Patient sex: M
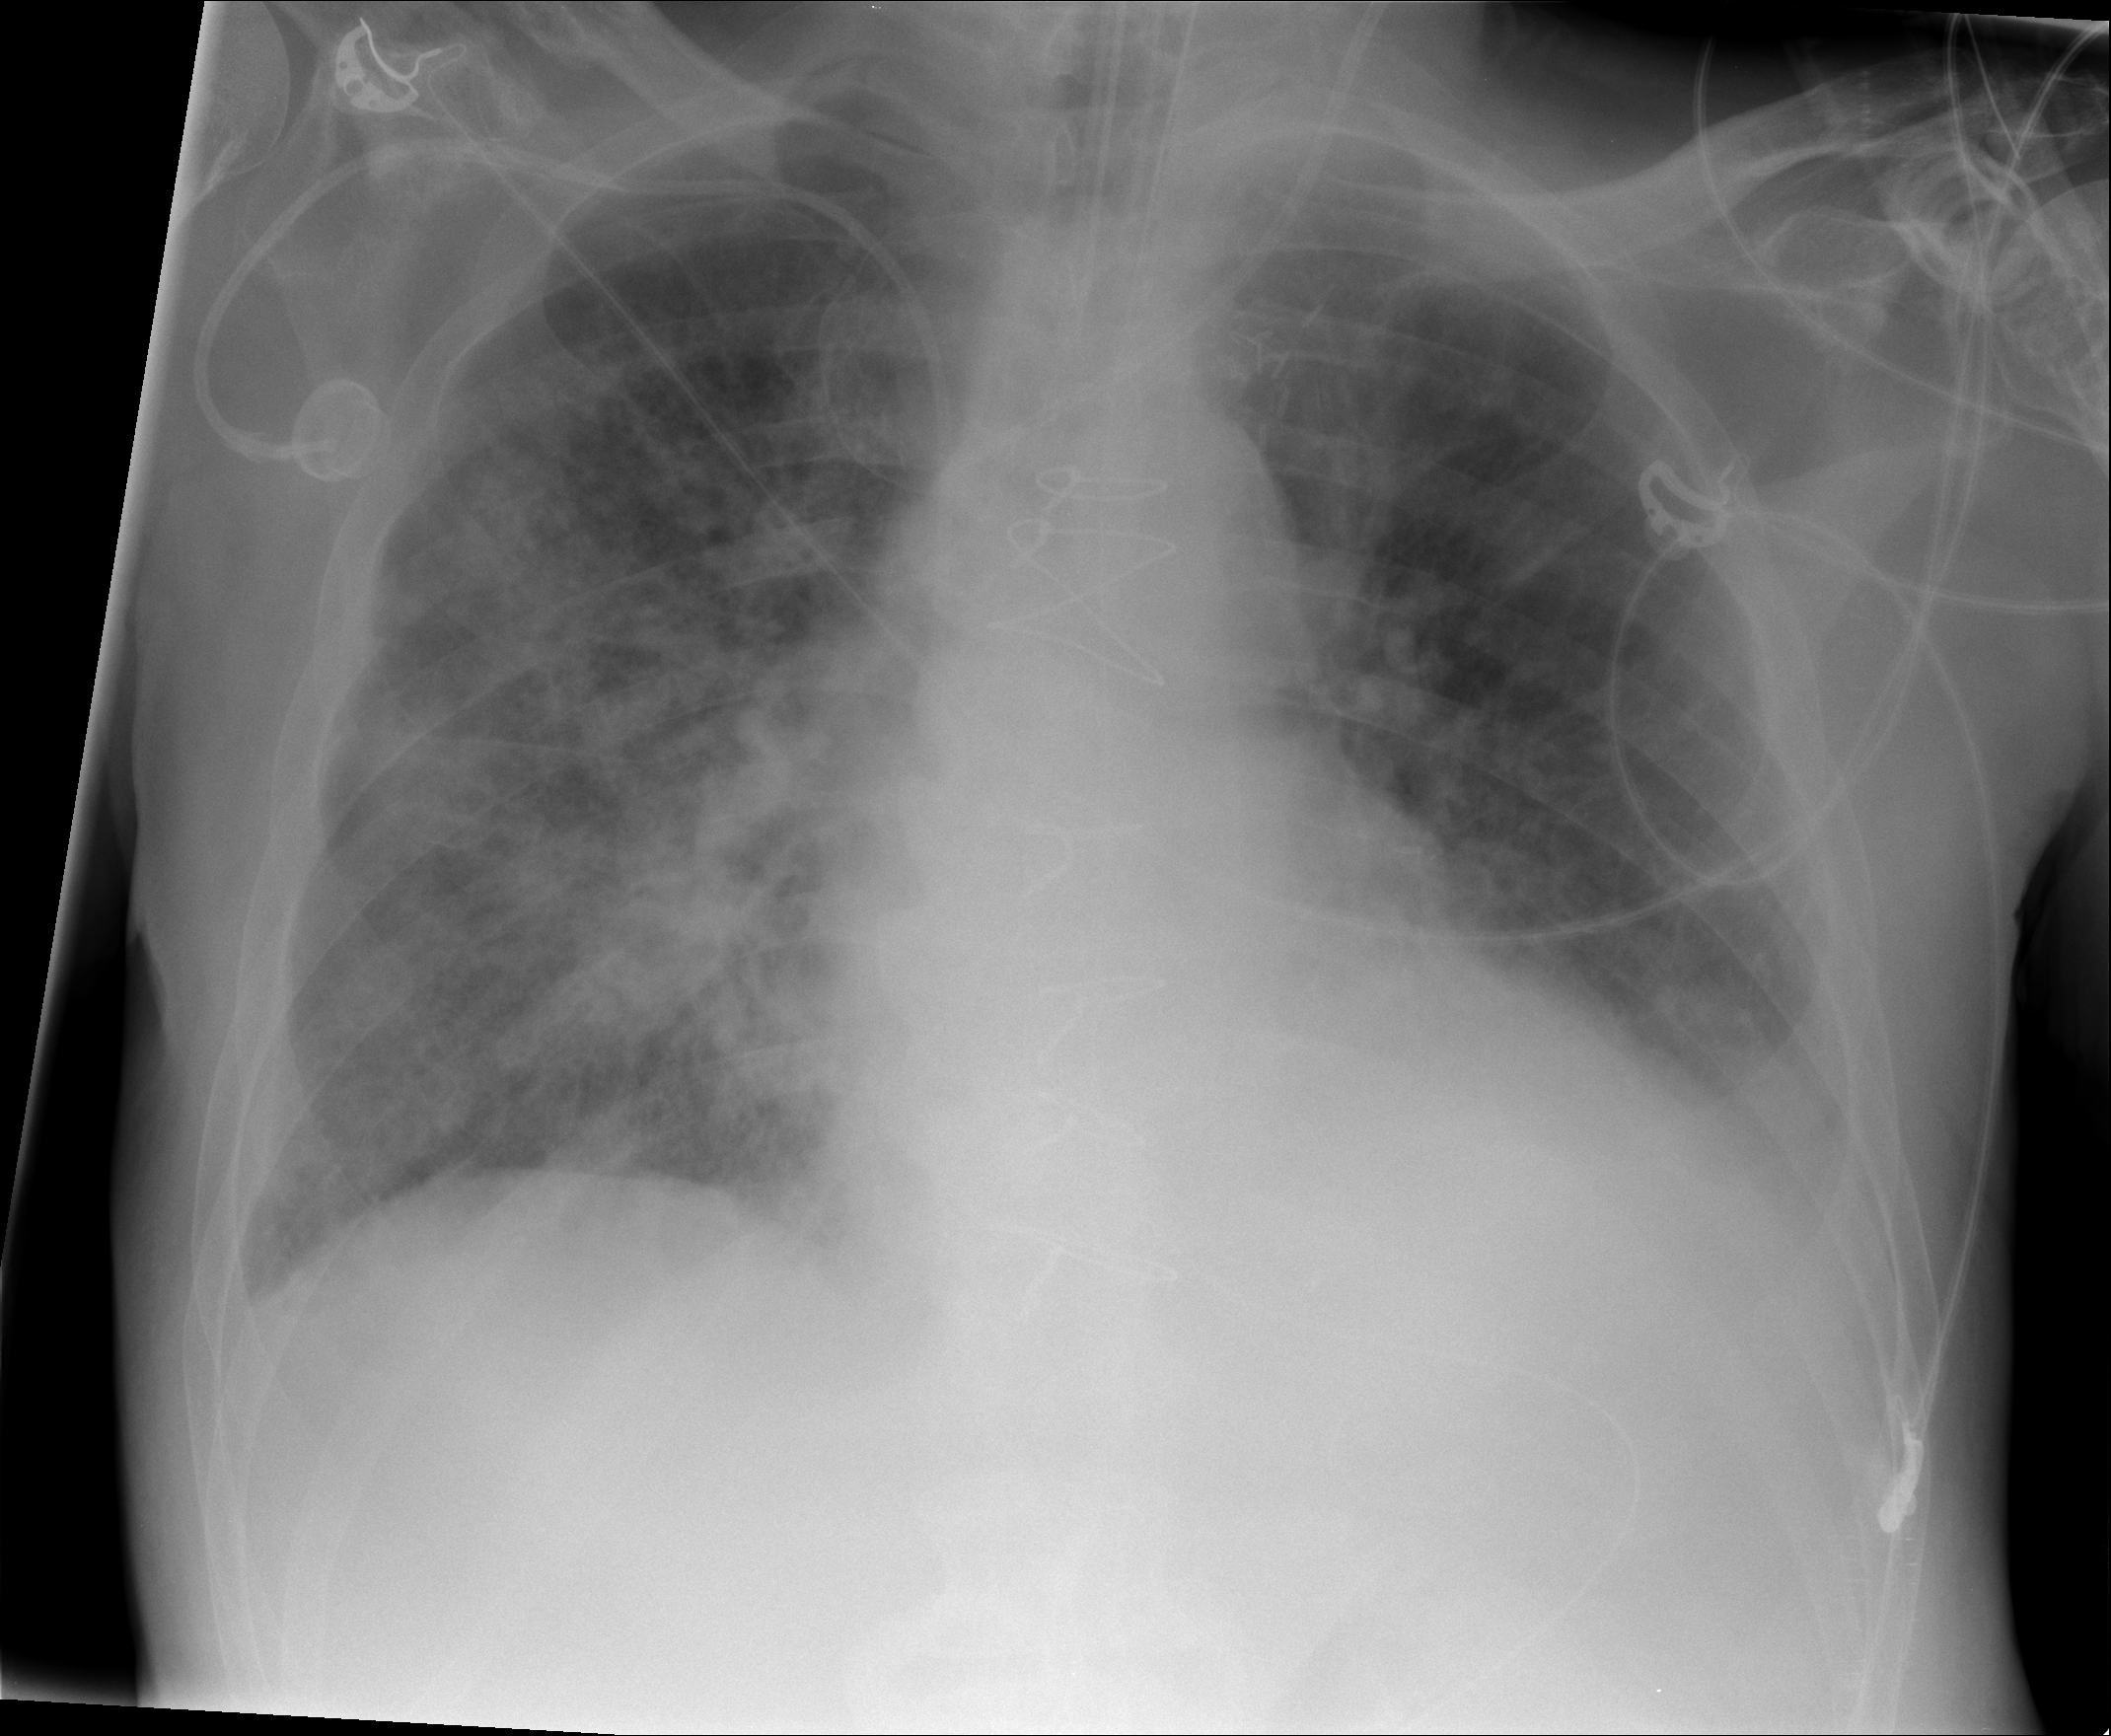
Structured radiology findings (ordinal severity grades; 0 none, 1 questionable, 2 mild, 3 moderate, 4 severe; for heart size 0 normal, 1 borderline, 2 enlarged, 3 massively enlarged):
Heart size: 1
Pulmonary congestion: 1
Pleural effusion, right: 2
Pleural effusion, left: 2
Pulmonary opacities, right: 3
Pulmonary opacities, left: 2
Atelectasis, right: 3
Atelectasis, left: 2